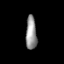
Tissue: prostate
Cell type: T cells
Senescence score: 0.2767
Nuclear area (px): 357
Mean DAPI intensity: 150.123